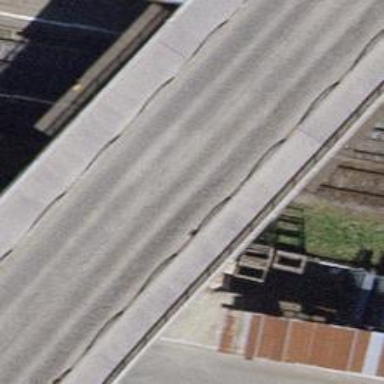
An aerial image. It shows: Asphalt footway that serves as sidewalk on bridge.